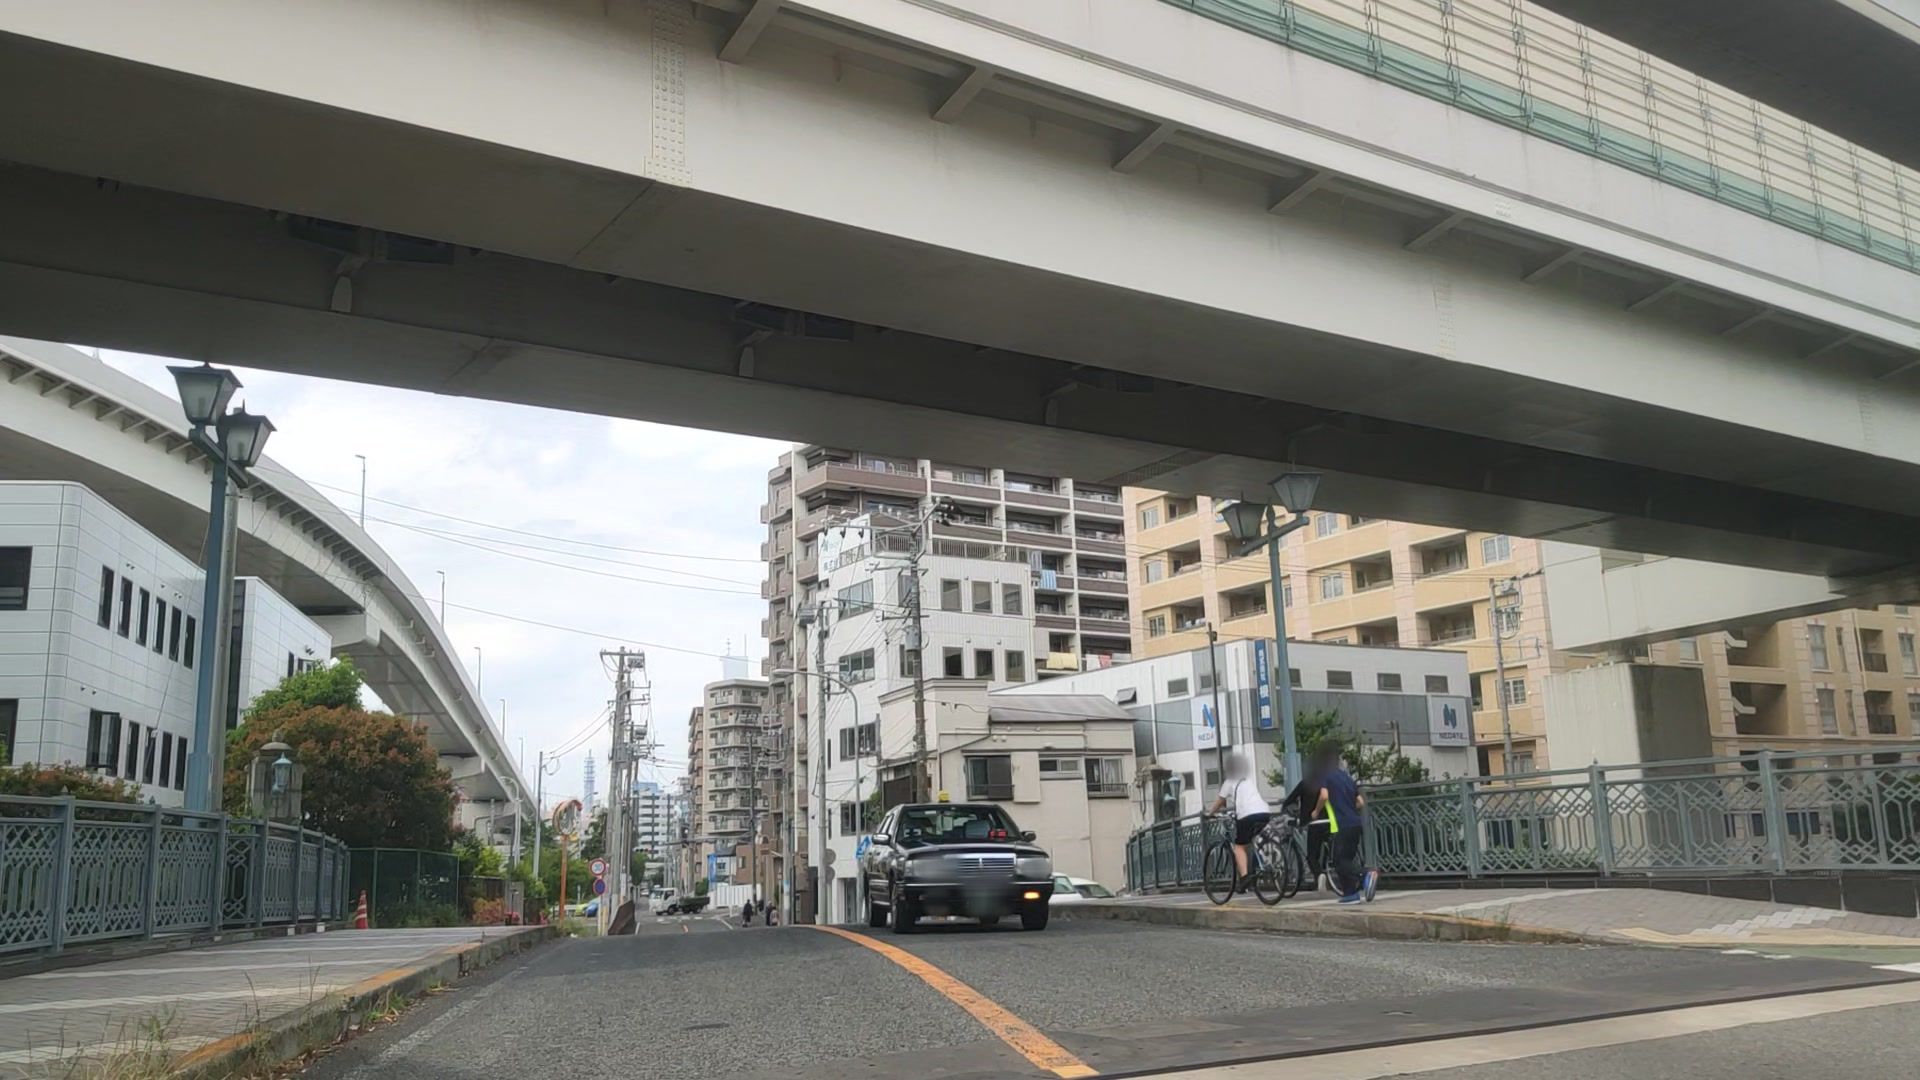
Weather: clear
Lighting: day
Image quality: good
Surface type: driving surface
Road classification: tertiary
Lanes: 2.0
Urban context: urban centre
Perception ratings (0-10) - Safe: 4.6, Lively: 6.92, Beautiful: 1.77, Boring: 2.82, Depressing: 2.38, Wealthy: 4.22